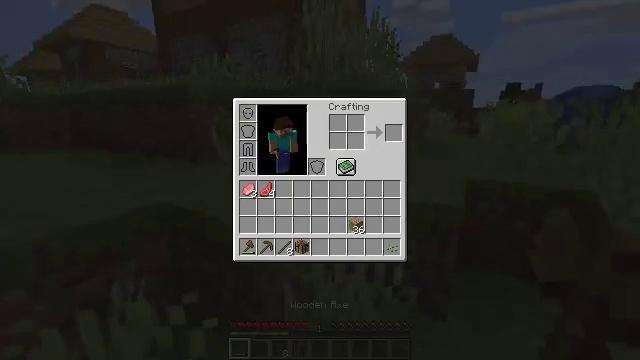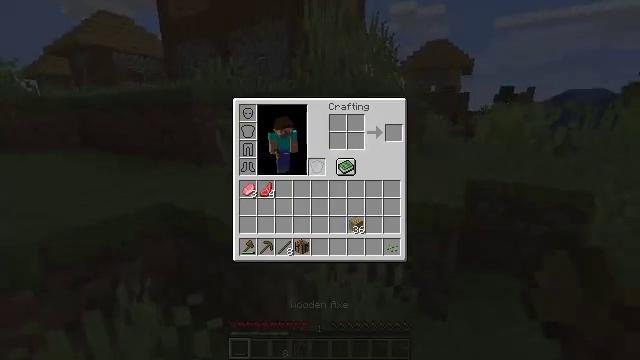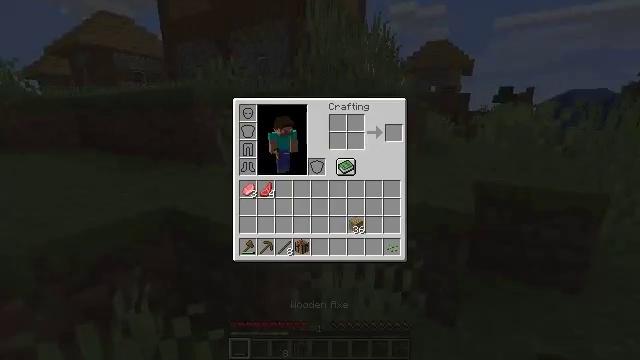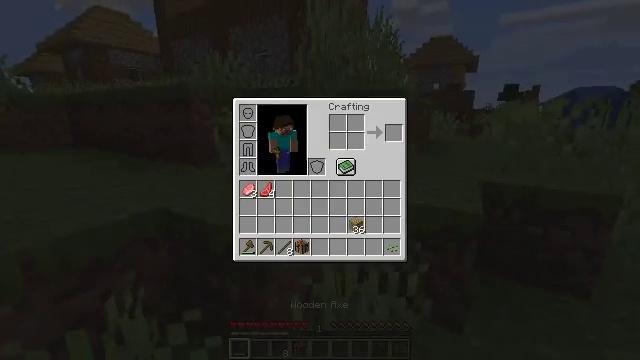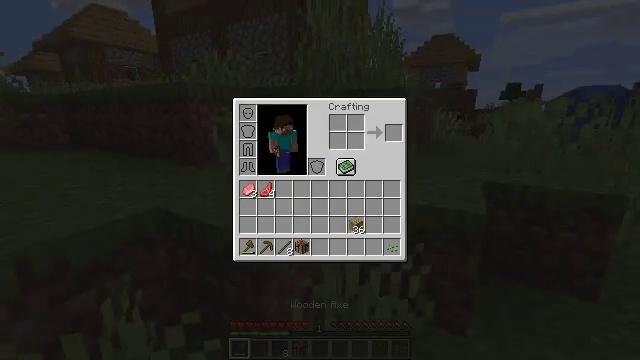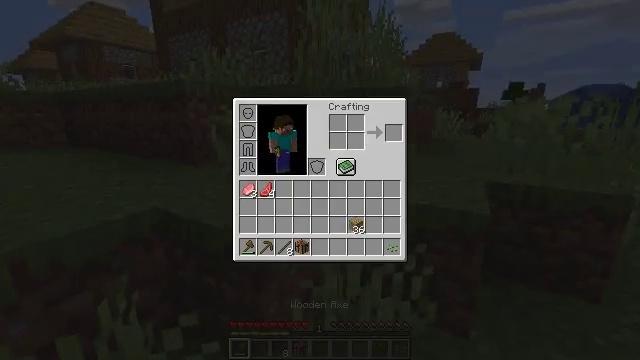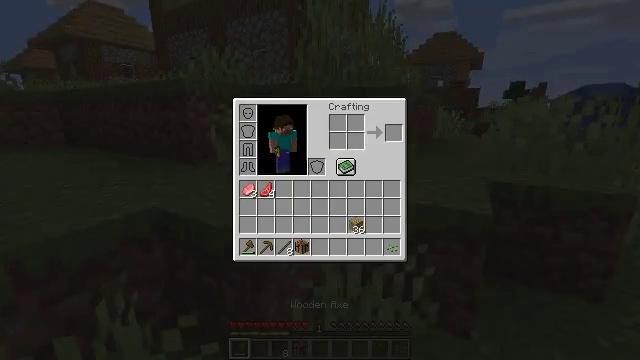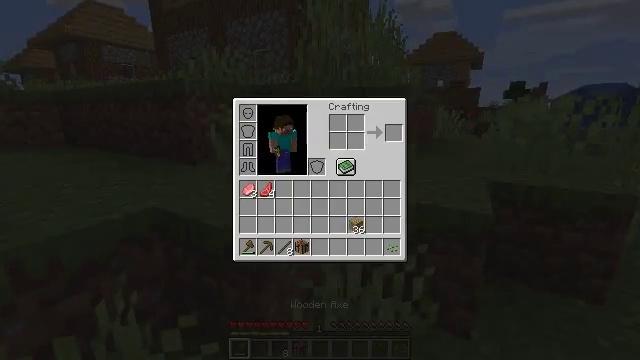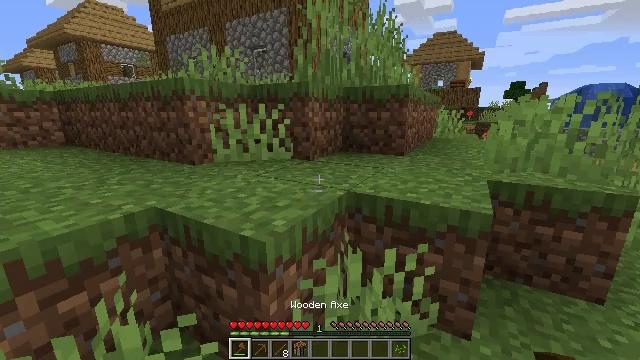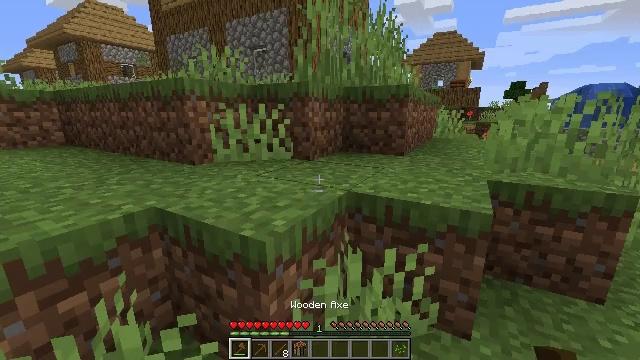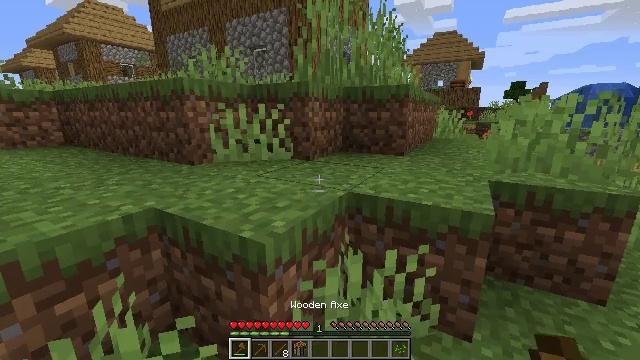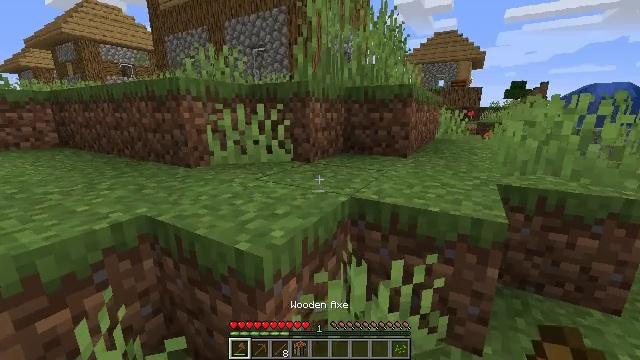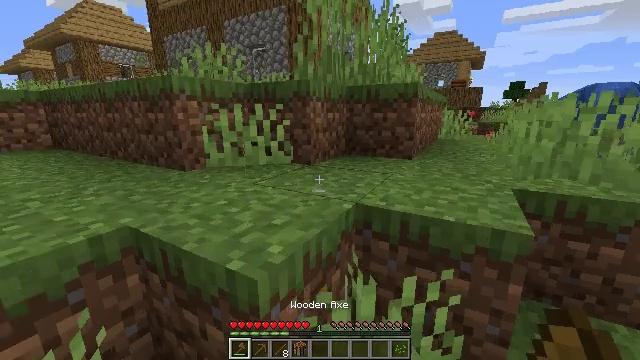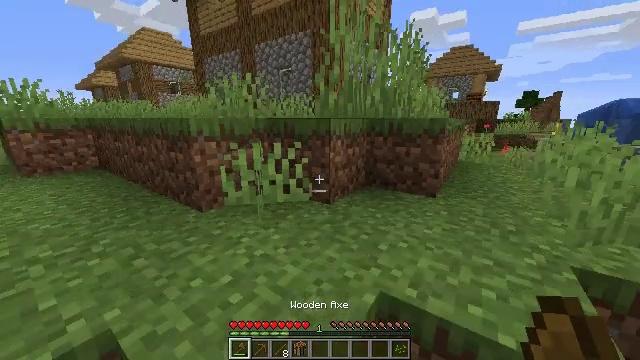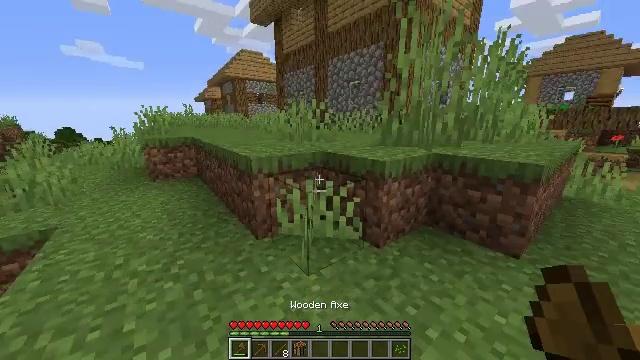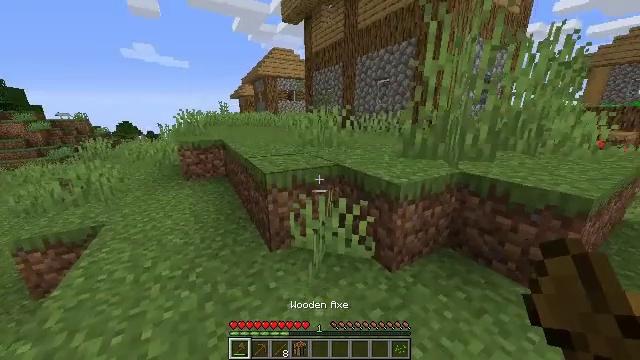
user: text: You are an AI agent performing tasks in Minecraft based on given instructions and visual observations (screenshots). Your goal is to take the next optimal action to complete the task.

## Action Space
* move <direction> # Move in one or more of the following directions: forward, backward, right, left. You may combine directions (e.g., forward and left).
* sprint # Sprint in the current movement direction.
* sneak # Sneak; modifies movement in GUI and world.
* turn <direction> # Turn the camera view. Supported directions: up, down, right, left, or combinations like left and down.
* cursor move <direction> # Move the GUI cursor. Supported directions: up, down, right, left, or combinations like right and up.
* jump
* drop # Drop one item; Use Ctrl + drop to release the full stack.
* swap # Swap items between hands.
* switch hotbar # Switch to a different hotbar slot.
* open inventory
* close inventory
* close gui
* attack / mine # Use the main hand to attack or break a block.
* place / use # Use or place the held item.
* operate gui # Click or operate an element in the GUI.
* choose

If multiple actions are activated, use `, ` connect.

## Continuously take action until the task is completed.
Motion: motion action
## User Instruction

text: Drop a mutton.
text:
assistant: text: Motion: move forward, sprint, cursor move up, jump
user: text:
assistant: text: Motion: move forward, sprint, cursor move right and up
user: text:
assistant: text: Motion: move forward
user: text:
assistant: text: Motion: no_op
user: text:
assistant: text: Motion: no_op
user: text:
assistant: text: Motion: no_op
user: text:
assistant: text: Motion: no_op
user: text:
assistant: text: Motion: close inventory
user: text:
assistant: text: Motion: close inventory
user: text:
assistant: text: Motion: move forward, close inventory
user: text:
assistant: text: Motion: move forward, sprint
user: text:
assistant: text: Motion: move forward, sprint
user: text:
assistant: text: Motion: move forward, sprint, turn left, jump
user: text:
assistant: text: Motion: move forward, sprint, turn left, jump
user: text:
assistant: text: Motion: move forward, sprint, turn left and down, jump
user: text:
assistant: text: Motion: move forward, sprint, turn left and down, jump
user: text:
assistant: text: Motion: move forward, sprint, turn left and down, jump
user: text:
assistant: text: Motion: move forward, sprint, jump
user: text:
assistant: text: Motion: move forward, sprint, jump
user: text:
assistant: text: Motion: move forward, sprint, jump
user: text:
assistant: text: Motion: move forward, sprint, turn left and up, jump
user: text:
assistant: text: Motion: move forward, sprint, turn left, jump
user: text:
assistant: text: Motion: move forward, sprint, jump, open inventory
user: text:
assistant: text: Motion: move forward, sprint, jump, open inventory
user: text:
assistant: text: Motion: move forward, sprint, jump, open inventory
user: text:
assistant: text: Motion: move forward, sprint, cursor move left and down, jump
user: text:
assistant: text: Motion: cursor move down
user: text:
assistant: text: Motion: cursor move down
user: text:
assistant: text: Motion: cursor move down
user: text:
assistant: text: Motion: sneak